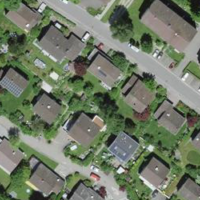
EUNIS habitat code: 55
Species observed at this site:
Cornus sanguinea